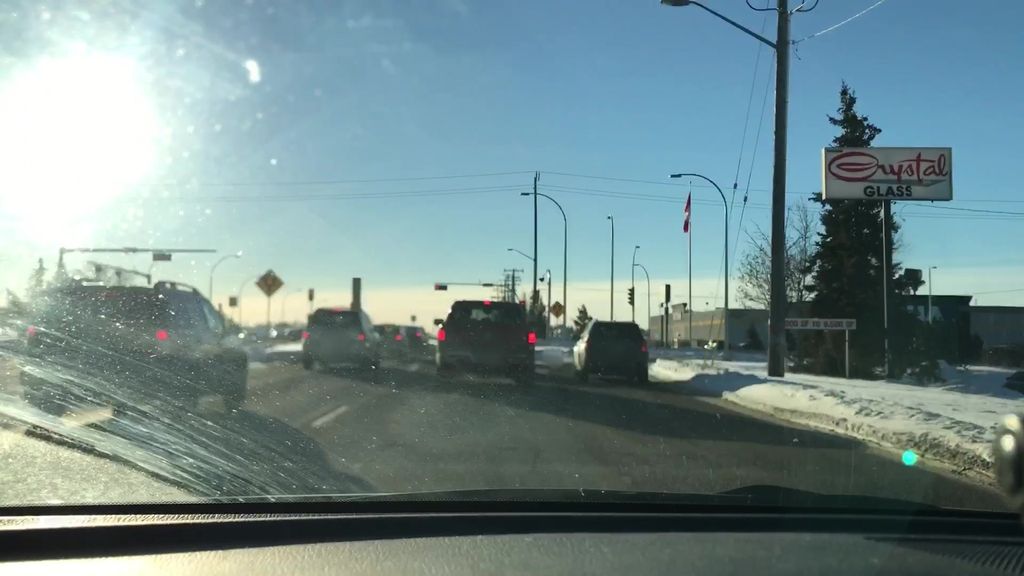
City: edmonton